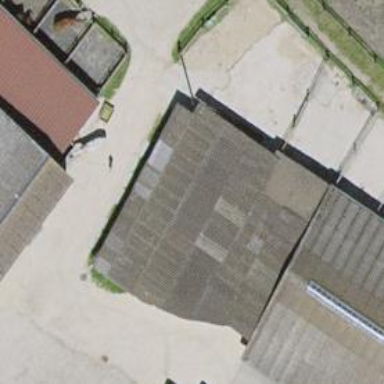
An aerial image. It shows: Stable.